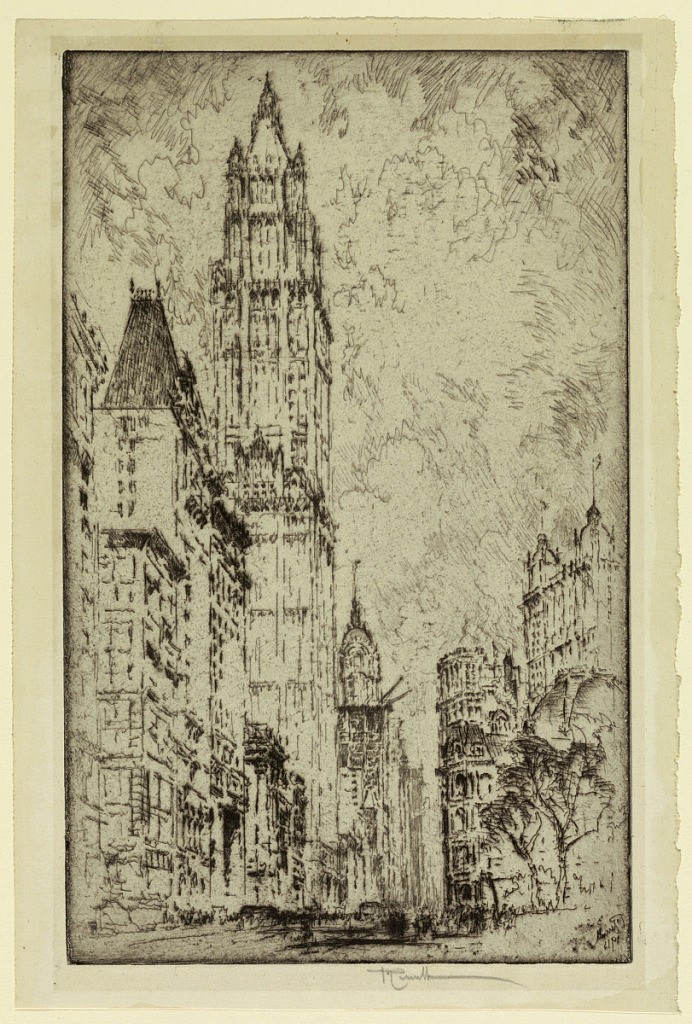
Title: Woolworth Building, New York
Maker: Joseph Pennell, American, active England, 1857–1926
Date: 1916
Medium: Etching in black ink on paper
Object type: Print
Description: The Woolworth Building is shown at left, reaching almost the upper limits of the plate. The Singer Building is seen just beyond it.